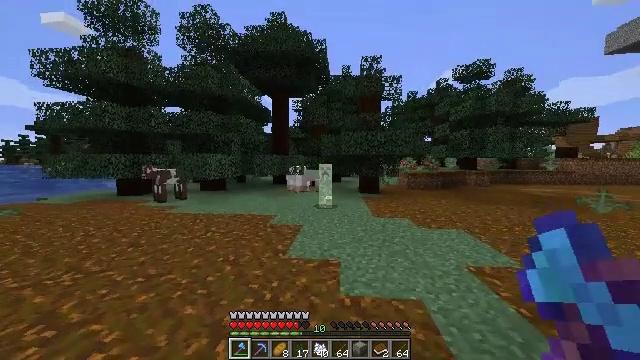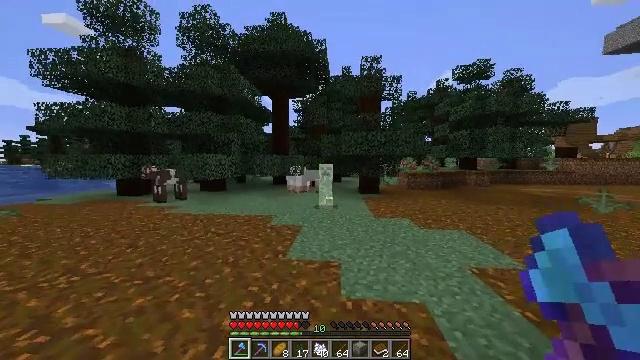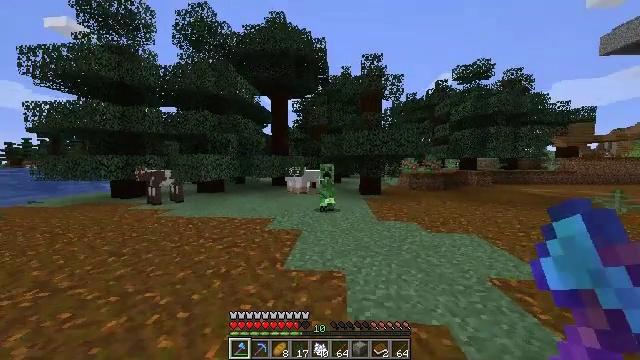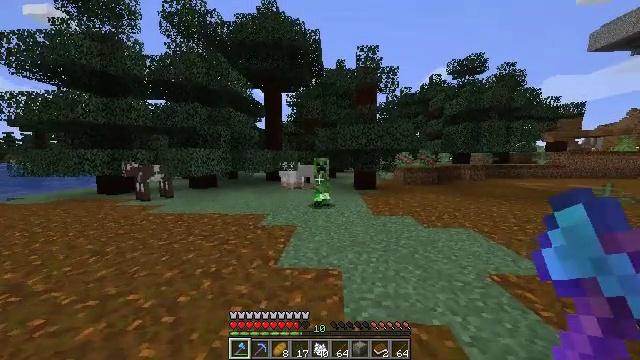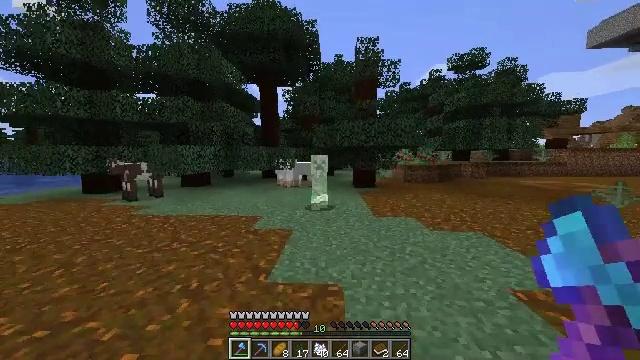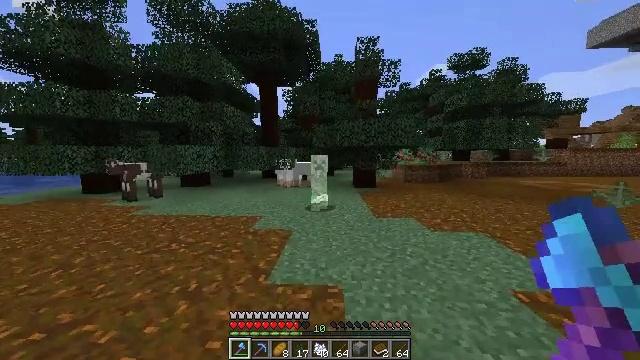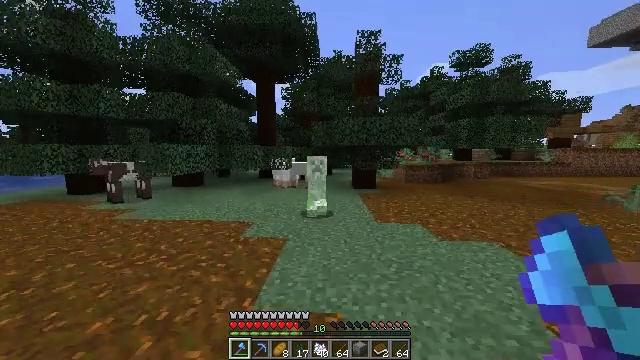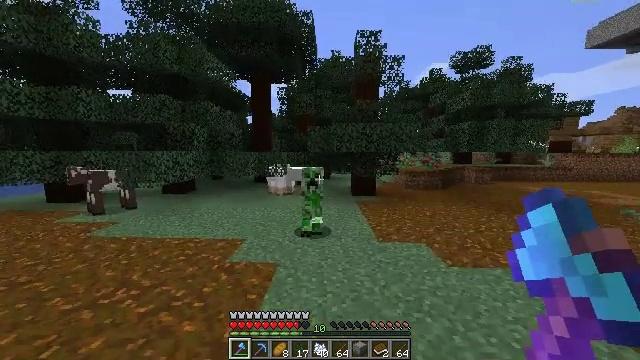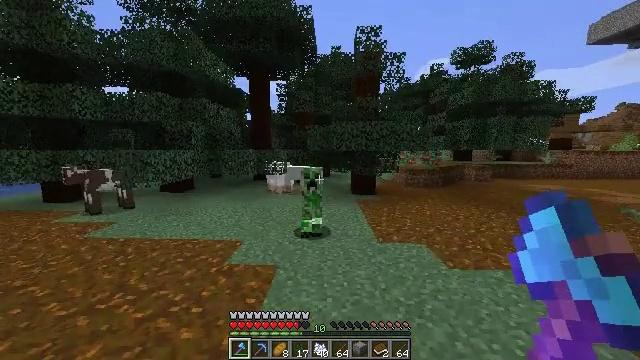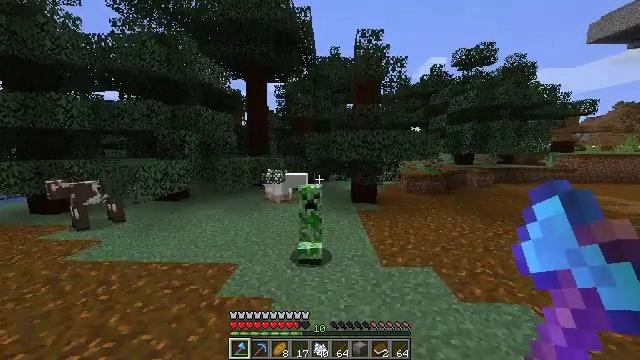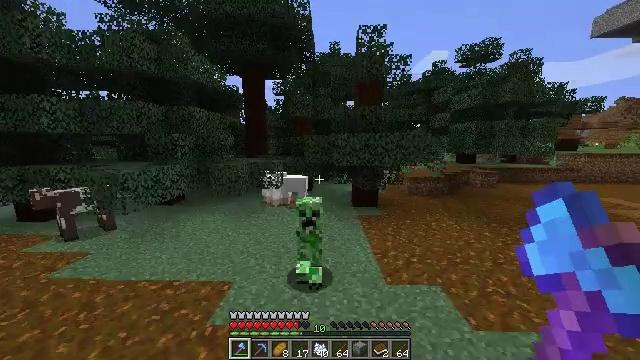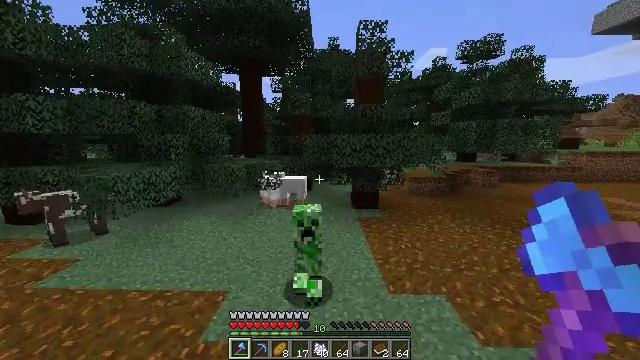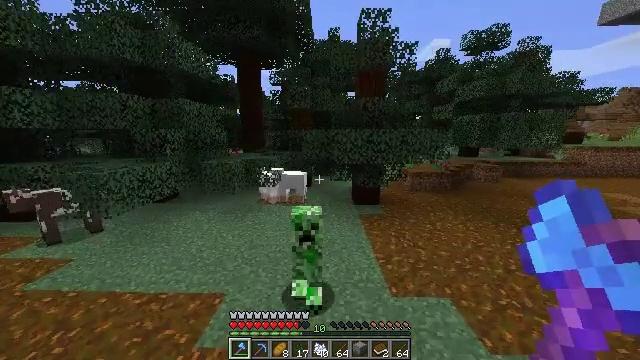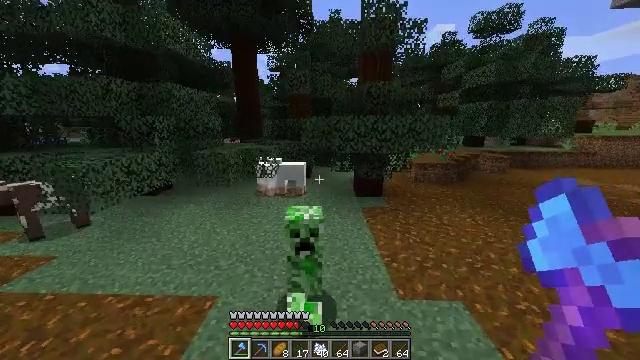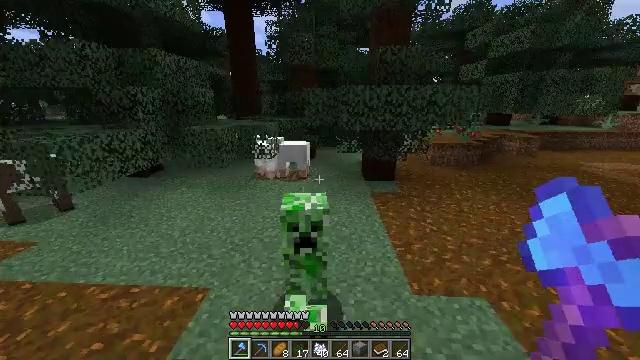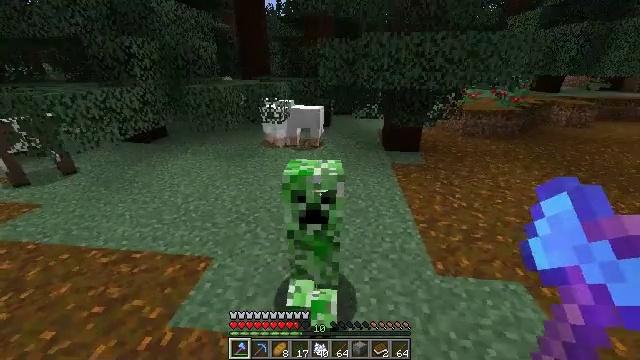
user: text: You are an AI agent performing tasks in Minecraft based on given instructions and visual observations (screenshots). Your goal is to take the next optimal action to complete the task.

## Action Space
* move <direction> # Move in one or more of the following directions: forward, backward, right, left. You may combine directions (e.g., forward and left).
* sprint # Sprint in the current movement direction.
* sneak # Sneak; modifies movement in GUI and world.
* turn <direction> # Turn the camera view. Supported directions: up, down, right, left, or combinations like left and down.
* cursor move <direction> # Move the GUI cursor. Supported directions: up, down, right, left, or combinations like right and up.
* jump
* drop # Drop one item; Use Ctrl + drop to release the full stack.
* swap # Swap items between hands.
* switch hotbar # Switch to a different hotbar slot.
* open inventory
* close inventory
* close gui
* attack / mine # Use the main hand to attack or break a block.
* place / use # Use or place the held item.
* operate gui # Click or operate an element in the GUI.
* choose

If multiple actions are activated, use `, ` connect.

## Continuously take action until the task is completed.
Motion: motion action
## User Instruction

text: Kill a creeper.
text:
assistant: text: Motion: move forward, sprint
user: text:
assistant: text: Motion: move forward, sprint
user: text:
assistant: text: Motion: move forward, sprint, turn right and down
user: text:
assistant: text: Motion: move forward, sprint
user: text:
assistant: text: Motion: move forward, sprint
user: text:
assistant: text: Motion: move forward, sprint
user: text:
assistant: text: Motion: move forward, sprint, jump
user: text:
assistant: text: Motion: move forward, sprint, jump
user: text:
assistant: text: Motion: move forward, sprint, jump
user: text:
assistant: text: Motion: move forward, sprint, turn down, jump
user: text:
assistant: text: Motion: move forward, sprint, jump
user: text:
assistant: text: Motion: move forward, sprint, turn down
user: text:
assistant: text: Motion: sprint, turn down
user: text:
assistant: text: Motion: move back, turn left and down
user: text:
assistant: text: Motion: move back, turn left and down
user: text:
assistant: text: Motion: move back, turn left and down, attack / mine
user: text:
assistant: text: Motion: move back, attack / mine
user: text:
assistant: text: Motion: move back, attack / mine
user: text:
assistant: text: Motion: move back, attack / mine
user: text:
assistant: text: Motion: move back, attack / mine
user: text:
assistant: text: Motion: attack / mine